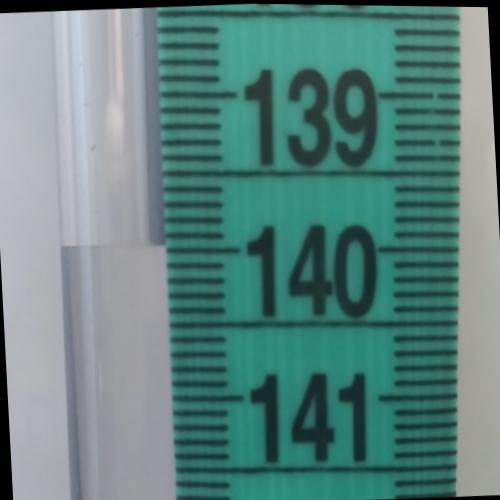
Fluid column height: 140.0 cm